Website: crate-barrel
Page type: orders-overview
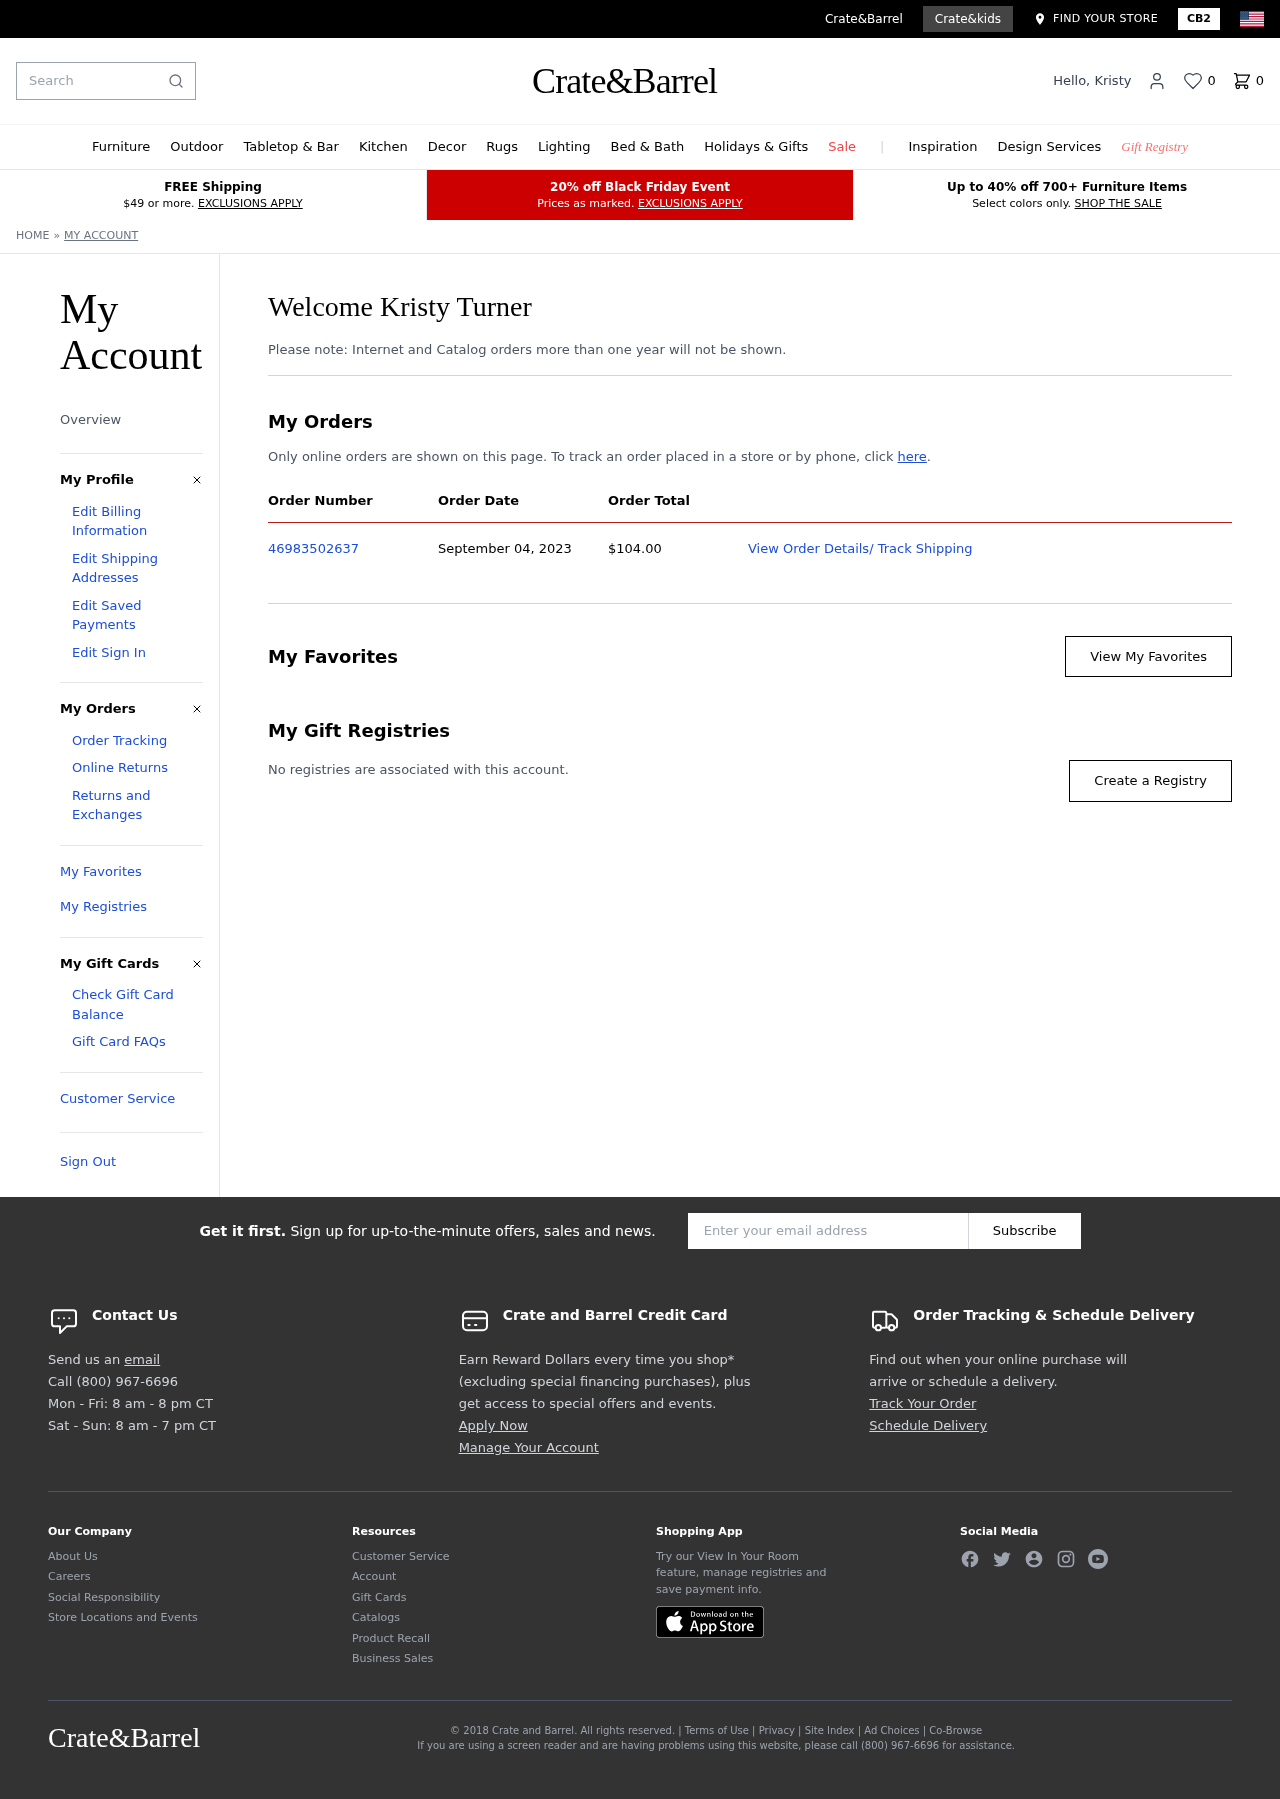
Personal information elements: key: PII_FIRSTNAME
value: Kristy
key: PII_FULLNAME
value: Kristy Turner
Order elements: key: ORDER_NUM_ITEMS
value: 0
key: ORDER_ID
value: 46983502637
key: ORDER_DATE
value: September 04, 2023
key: ORDER_TOTAL
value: $104.00
Search elements: key: HEADER_SEARCH
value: Search
Other elements: key: FAVORITES_COUNT
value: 0